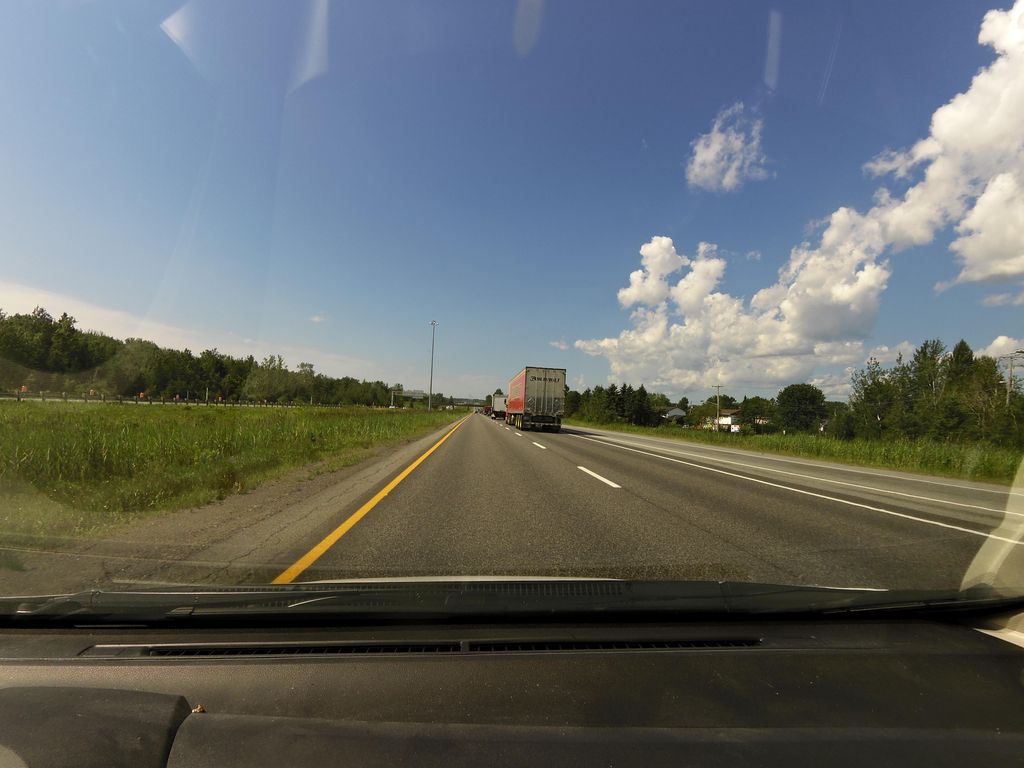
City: quebec_city